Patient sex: F
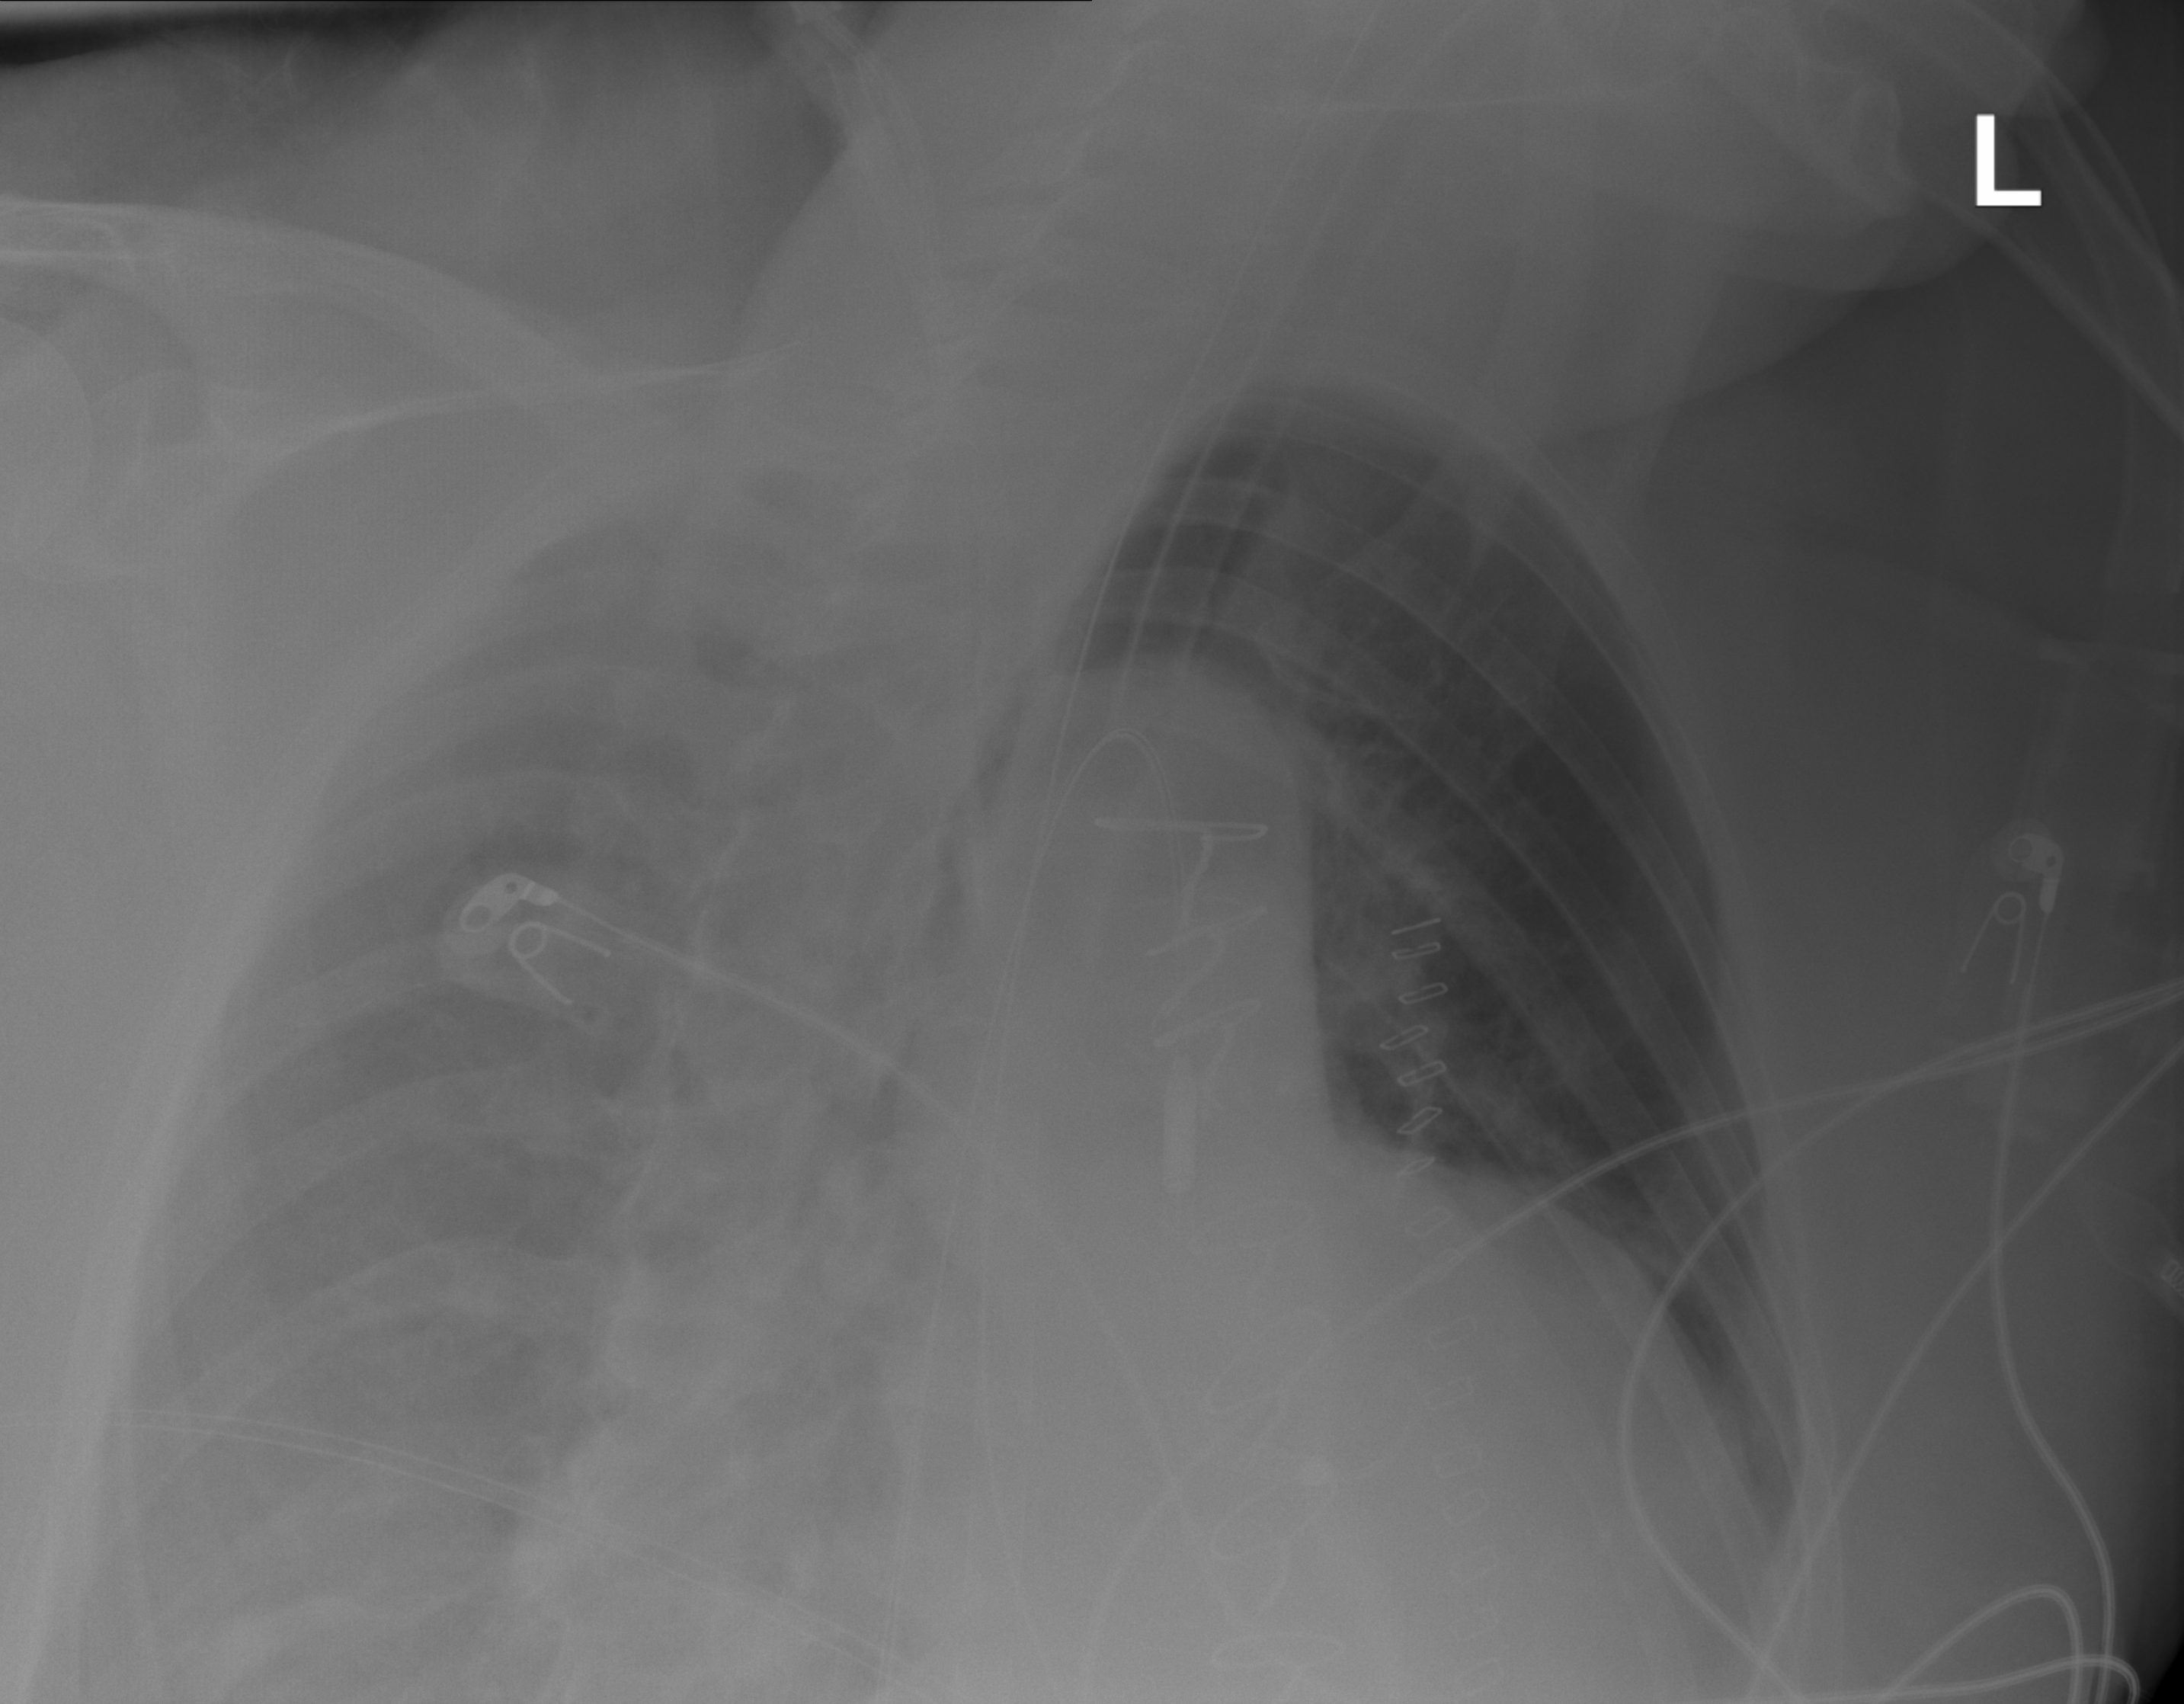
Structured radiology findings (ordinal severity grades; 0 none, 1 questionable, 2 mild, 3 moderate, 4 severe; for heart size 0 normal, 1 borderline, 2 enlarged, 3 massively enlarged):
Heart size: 0
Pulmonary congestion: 0
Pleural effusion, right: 2
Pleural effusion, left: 0
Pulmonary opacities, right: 0
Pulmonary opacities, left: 0
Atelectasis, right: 0
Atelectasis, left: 0